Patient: sex F, age 51
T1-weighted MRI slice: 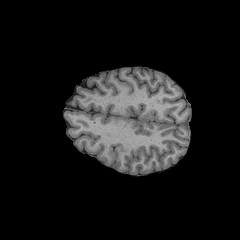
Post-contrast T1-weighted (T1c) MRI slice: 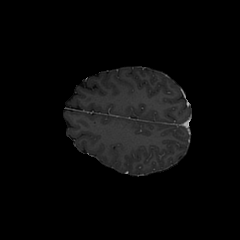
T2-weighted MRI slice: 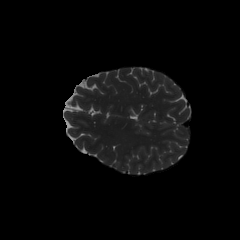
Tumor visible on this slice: no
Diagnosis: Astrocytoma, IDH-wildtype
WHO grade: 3